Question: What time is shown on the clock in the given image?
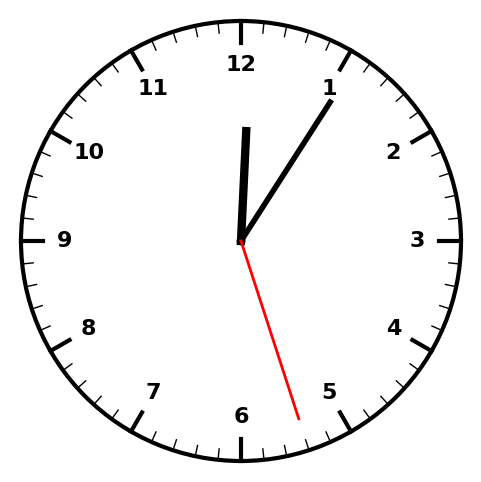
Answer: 12:05:27